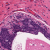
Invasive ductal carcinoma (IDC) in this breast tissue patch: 0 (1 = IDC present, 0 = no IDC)